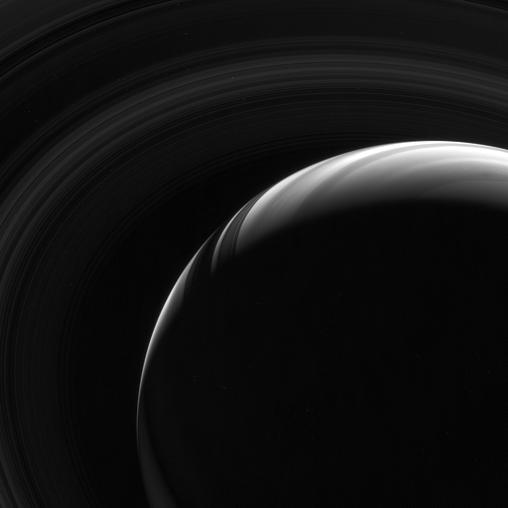
Classic Appeal Saturn, Cassini-Huygens